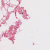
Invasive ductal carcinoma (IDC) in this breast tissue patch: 0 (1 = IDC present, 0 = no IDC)